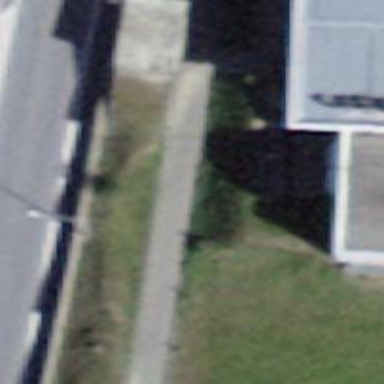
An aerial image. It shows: Footway passing through tunnel.